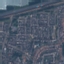
Land use / land cover: Residential